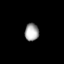
Tissue: lung
Cell type: Epithelial cells
Senescence score: 0.2209
Nuclear area (px): 239
Mean DAPI intensity: 165.326